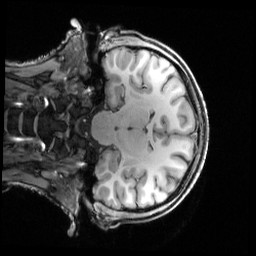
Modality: T1w
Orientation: coronal
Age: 29
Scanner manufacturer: siemens
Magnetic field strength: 3 T
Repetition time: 2.5 s
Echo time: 0.00444 s